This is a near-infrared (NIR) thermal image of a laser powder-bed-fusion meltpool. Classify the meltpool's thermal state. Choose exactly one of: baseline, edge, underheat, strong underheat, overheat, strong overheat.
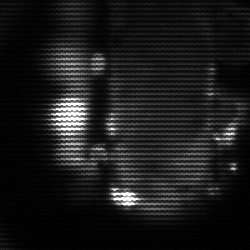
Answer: strong underheat